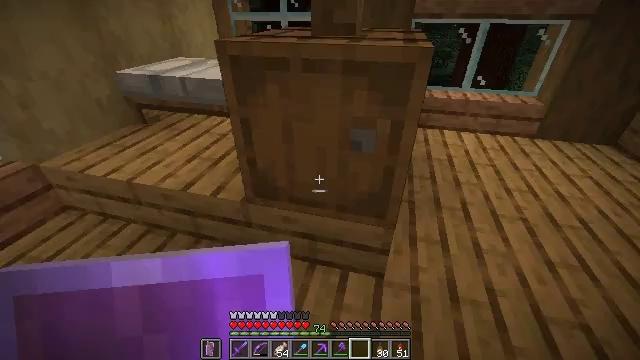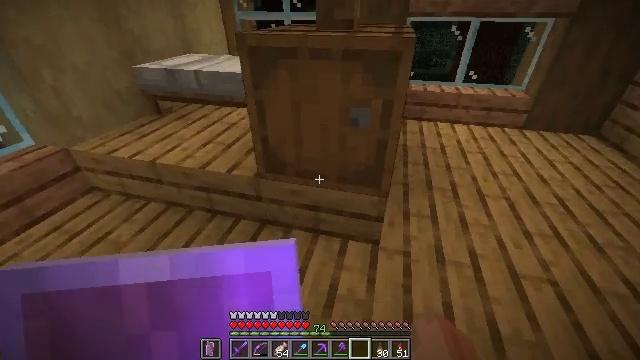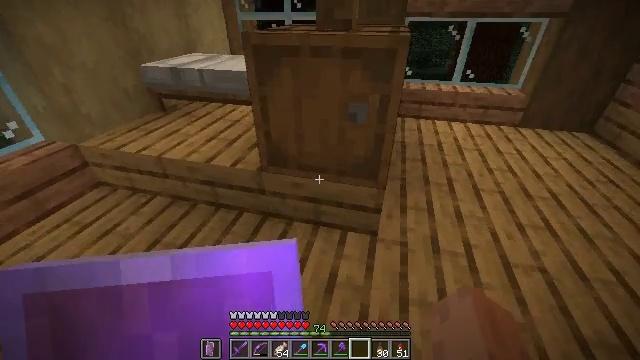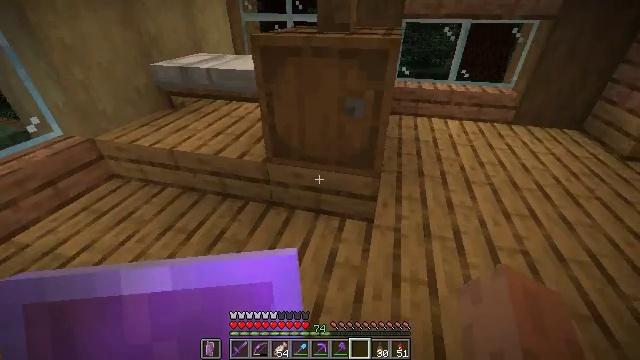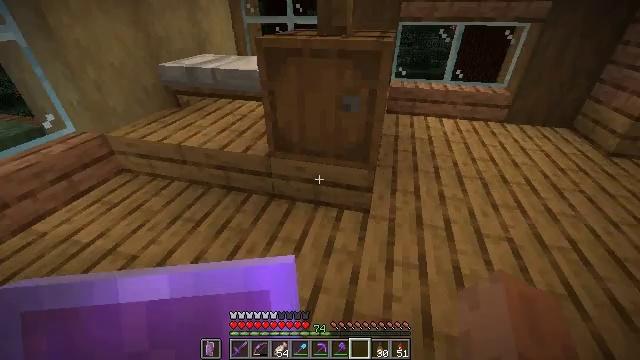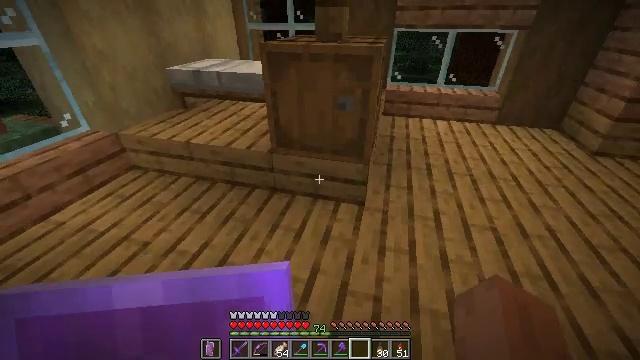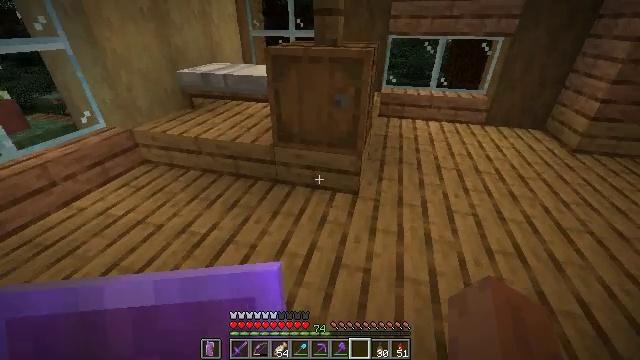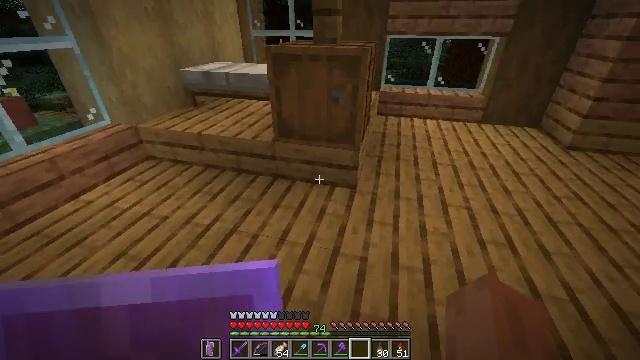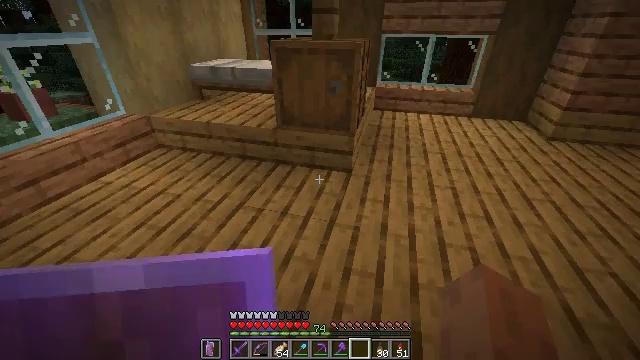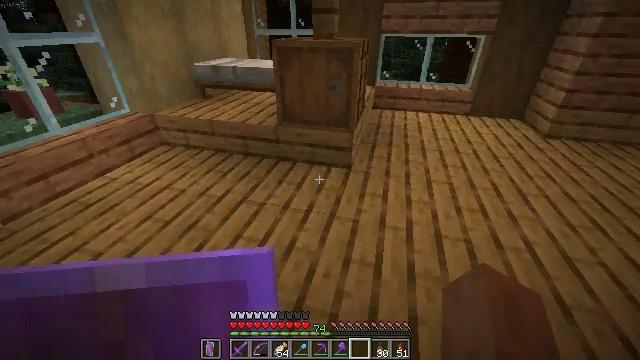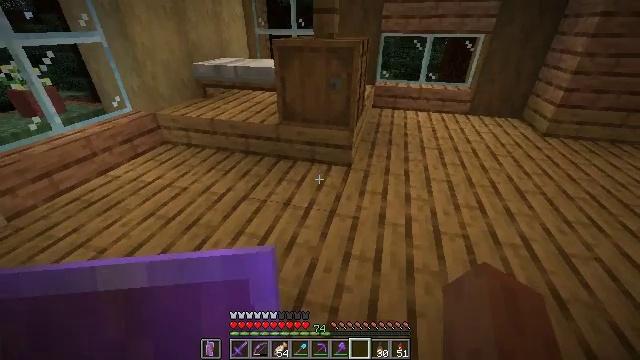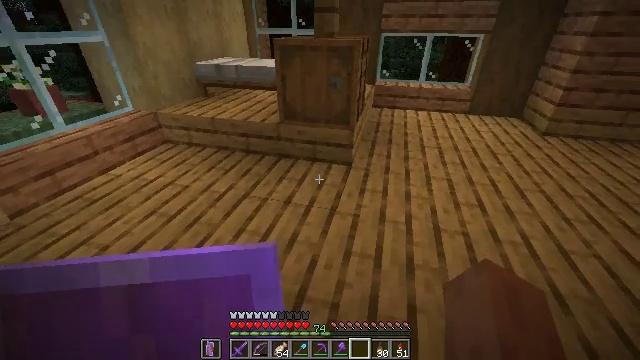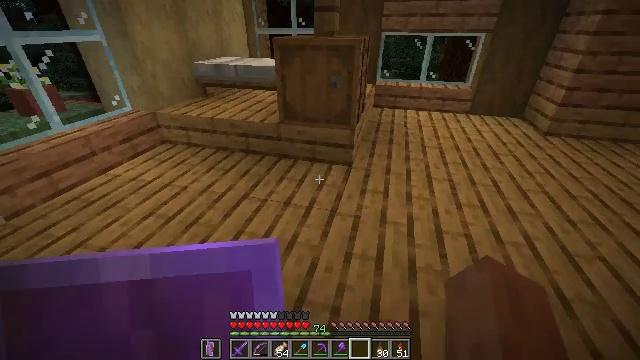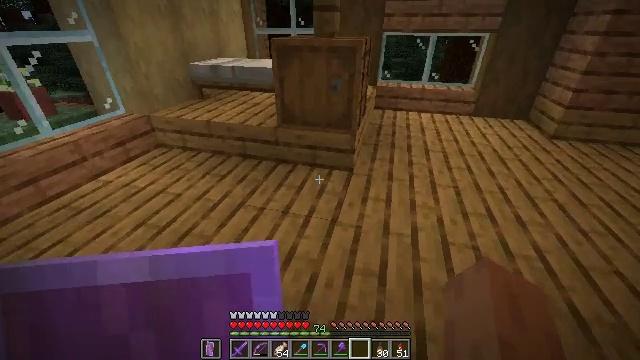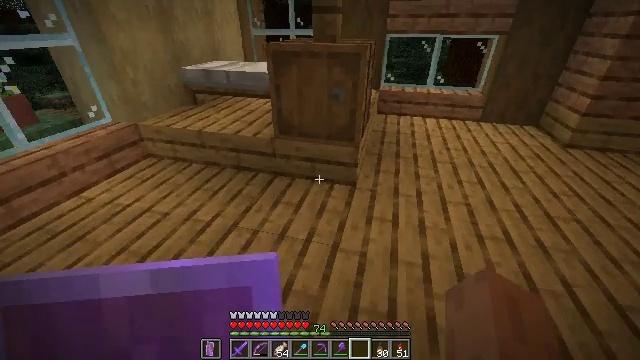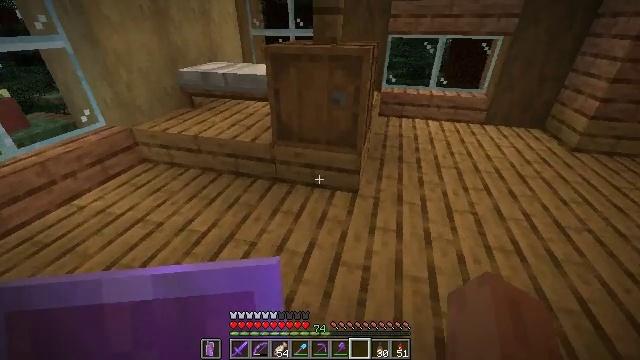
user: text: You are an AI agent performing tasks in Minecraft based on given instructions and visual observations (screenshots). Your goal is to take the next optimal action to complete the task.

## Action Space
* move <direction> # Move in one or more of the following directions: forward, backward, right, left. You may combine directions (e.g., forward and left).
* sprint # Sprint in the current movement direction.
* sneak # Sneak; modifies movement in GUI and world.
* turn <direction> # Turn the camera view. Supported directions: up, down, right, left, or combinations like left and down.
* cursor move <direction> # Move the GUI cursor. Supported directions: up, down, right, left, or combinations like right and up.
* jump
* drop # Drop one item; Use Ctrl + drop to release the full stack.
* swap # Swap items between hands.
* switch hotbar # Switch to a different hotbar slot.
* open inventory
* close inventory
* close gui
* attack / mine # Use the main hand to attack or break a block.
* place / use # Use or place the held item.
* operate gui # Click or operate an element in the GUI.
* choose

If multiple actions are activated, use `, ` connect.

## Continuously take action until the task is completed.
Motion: motion action
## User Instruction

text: Destroy the barrel to use elsewhere.
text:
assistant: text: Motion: move back
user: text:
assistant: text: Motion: move back
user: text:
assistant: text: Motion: move back
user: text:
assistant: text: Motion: move back
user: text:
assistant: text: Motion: move back, turn up
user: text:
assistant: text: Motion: move back, turn up
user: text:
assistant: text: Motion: move back
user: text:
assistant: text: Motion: move back
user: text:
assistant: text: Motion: no_op
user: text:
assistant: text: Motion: no_op
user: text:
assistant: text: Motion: move forward
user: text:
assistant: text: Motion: move forward
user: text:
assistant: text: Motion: move forward
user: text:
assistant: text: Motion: move forward
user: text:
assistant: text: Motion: move forward
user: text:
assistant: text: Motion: move forward
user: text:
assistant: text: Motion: move forward
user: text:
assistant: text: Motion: move forward
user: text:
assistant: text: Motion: move forward
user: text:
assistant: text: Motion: move forward
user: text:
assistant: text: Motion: move forward
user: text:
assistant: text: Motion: move forward
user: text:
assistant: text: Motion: move forward
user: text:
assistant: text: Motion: no_op
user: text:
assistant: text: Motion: turn right and down
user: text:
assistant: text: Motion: turn right and down
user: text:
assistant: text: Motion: turn right and down
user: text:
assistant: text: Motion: turn right and down
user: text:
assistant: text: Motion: no_op
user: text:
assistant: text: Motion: no_op